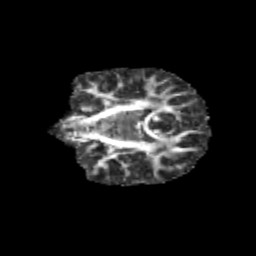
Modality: FA
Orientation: coronal
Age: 11
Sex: male
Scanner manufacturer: siemens
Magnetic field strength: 3 T
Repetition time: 3.8 s
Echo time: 0.07 s